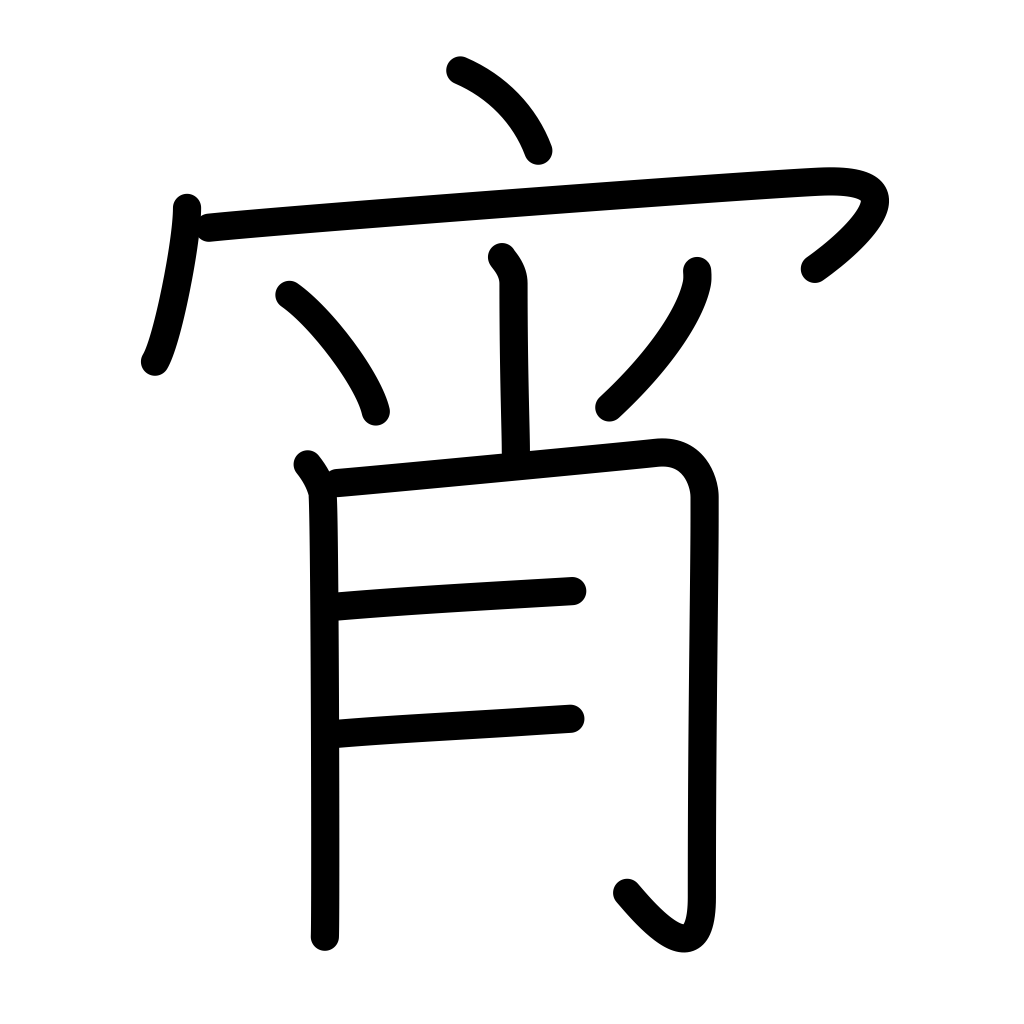
Meaning: wee hours, evening, early night